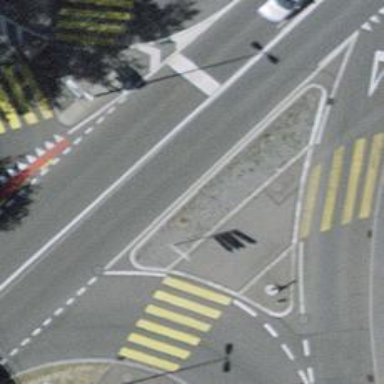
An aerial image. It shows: Traffic calming island.